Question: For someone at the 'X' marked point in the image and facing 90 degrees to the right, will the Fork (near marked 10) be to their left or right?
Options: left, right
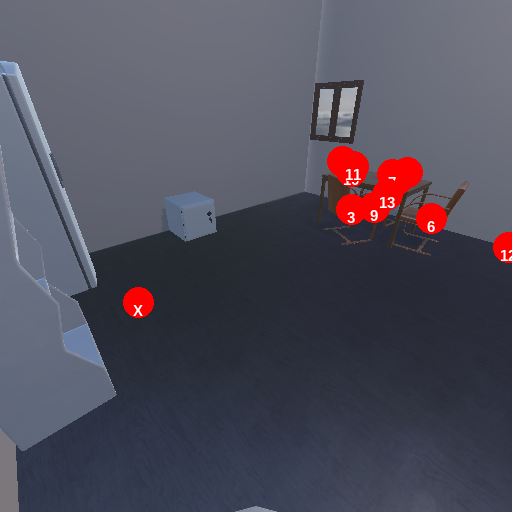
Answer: left